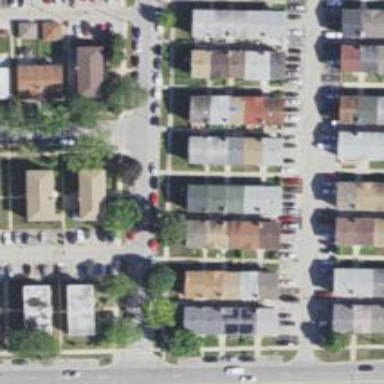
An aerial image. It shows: Alley classified as service road.